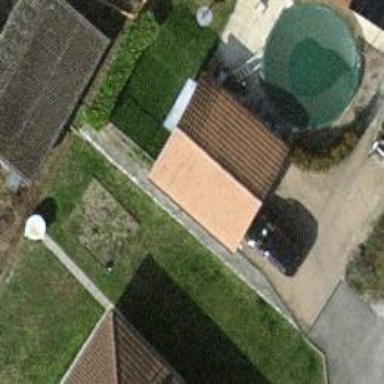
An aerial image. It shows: Shed.